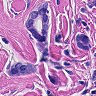
Metastatic tissue present: yes